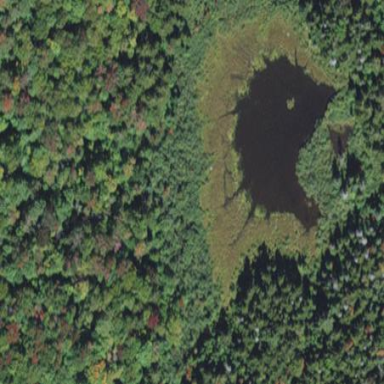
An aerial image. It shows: Swampy wetland area.